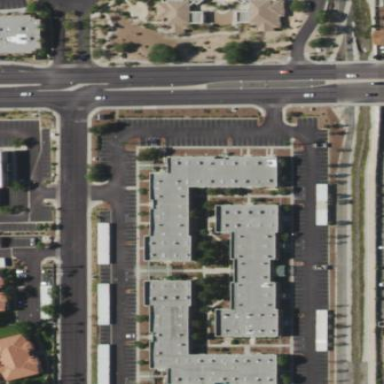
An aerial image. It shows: Commercial building.